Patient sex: F
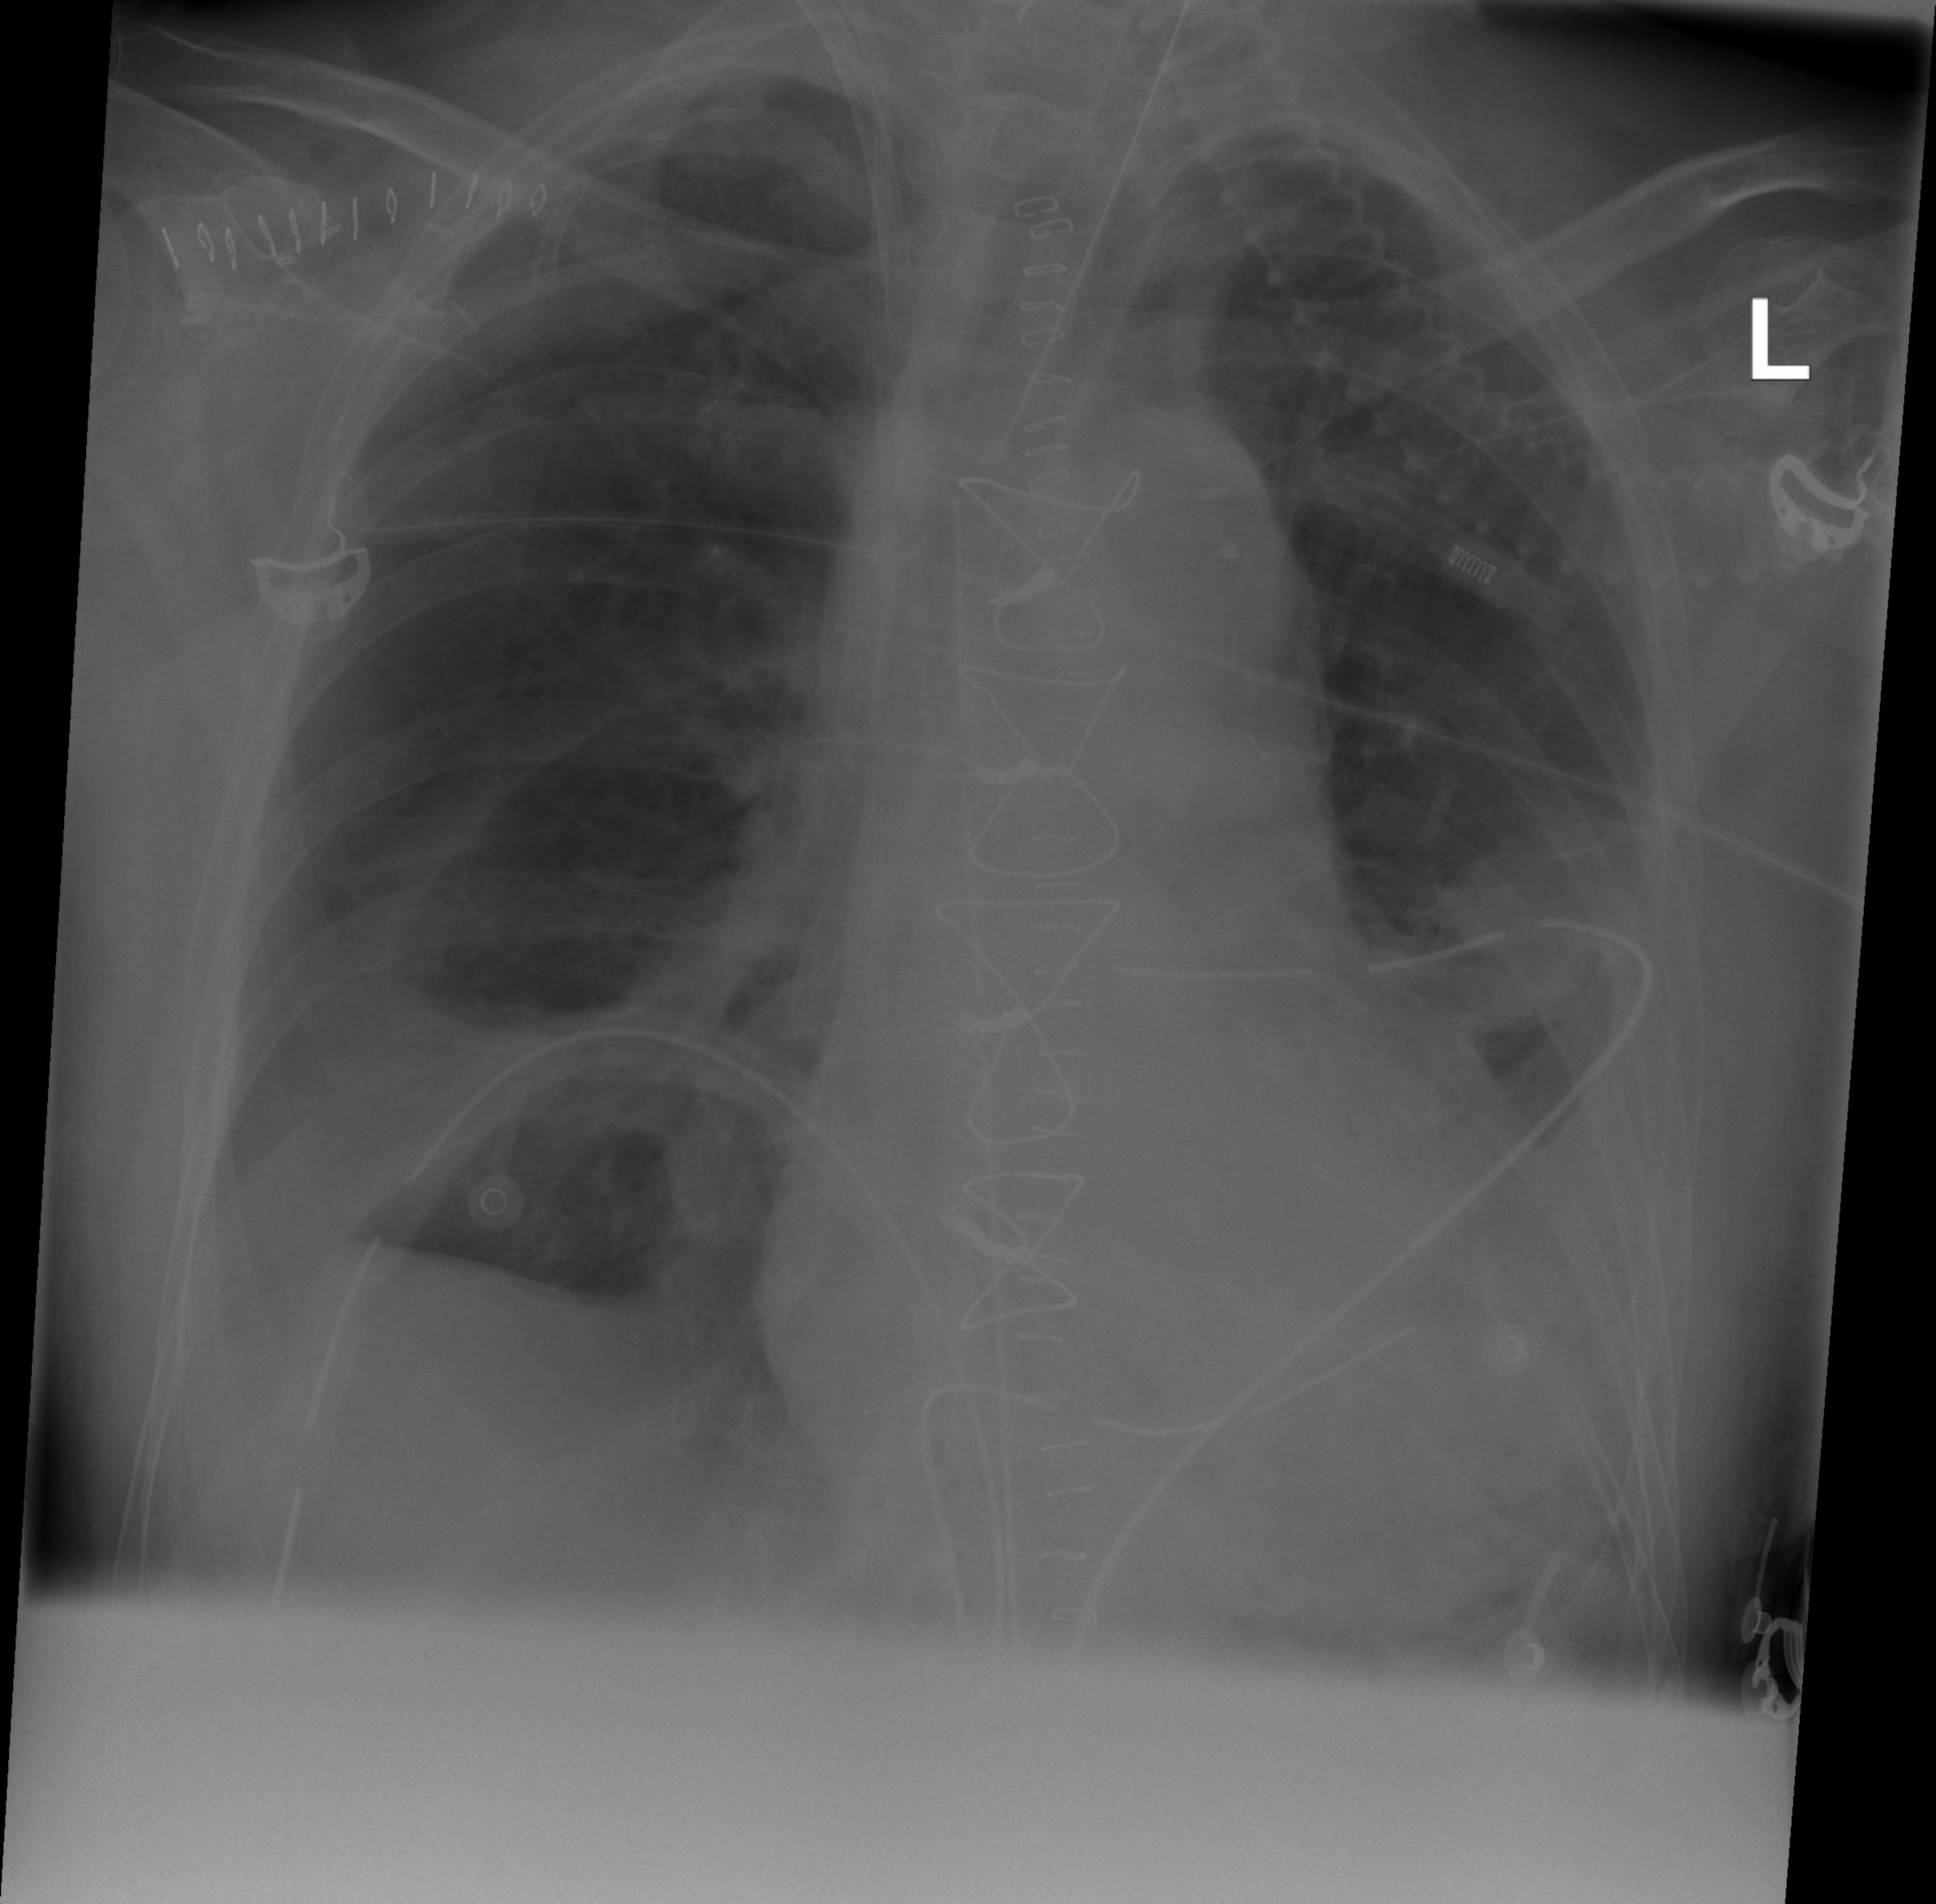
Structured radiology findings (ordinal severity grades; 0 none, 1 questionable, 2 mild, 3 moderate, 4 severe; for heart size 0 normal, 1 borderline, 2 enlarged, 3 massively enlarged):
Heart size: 0
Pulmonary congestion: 0
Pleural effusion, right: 2
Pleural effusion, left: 3
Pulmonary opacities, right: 0
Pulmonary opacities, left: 0
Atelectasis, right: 3
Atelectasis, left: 2